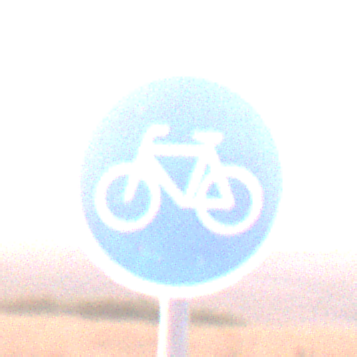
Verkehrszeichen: Radweg
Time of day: SunriseSunset
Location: Outdoor (Nature)
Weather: PartlyCloudy
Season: NotSpecified
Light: Natural